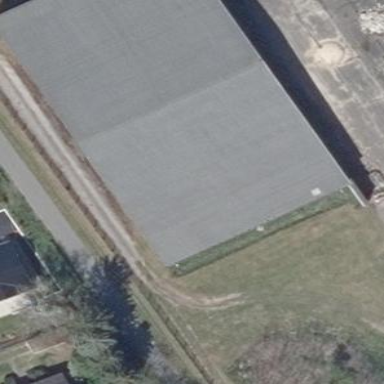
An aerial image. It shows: Hangar building located at airport.